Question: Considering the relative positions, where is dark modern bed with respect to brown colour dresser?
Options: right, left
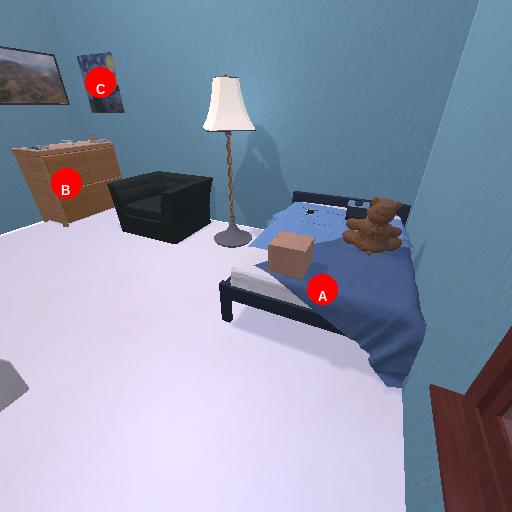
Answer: right